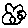
Label: flower